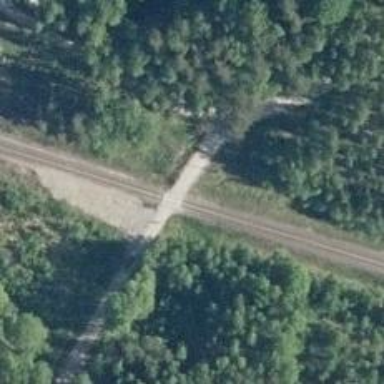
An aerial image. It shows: Abandoned halt.